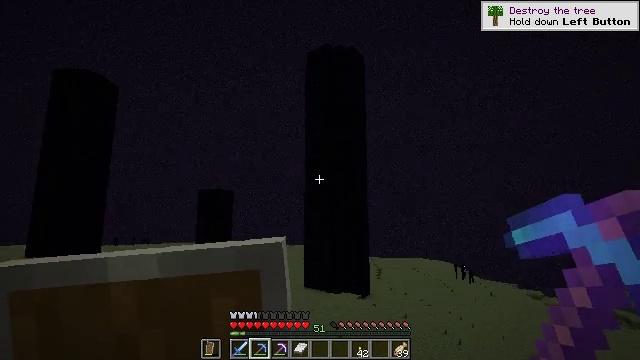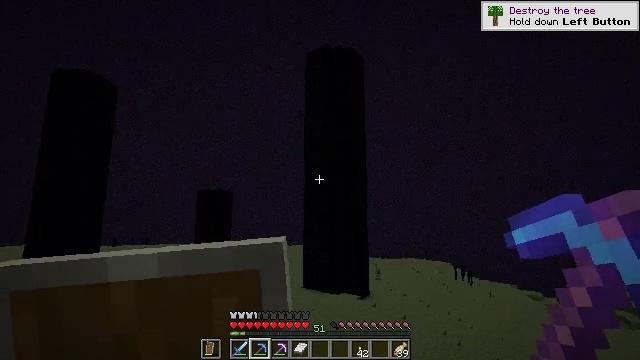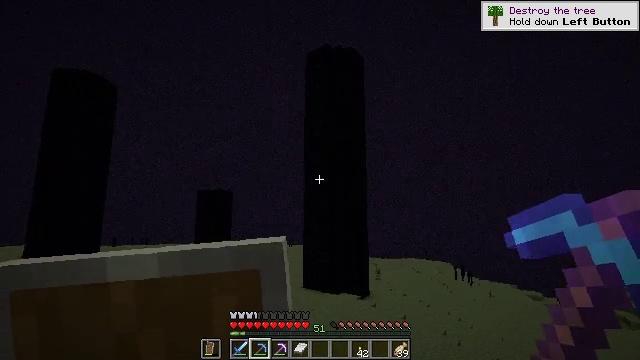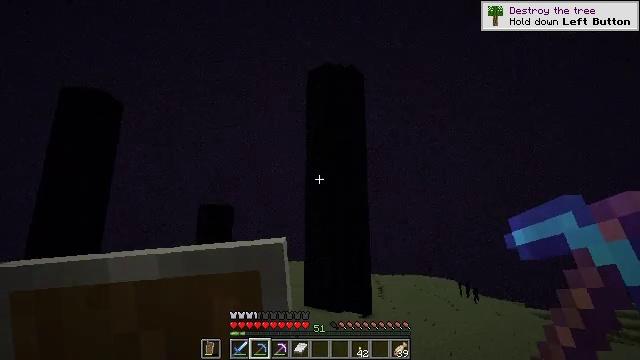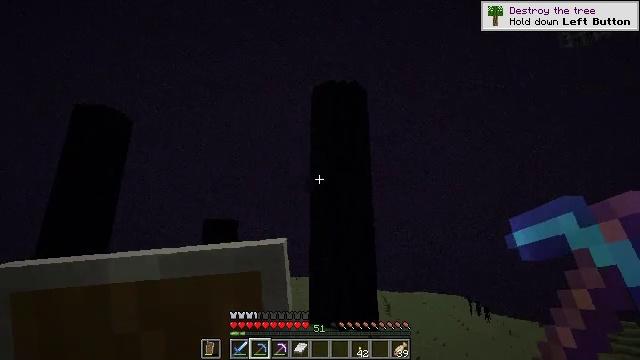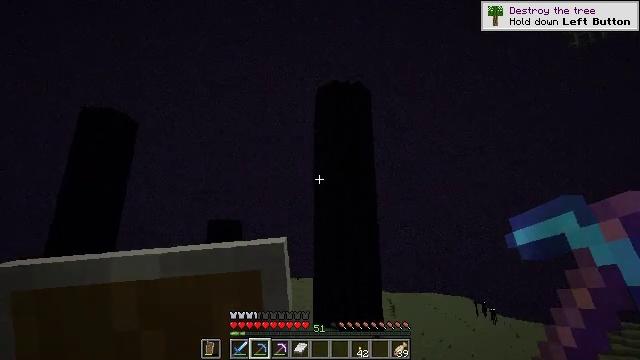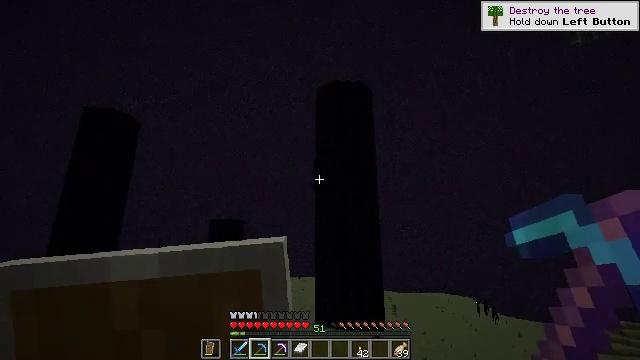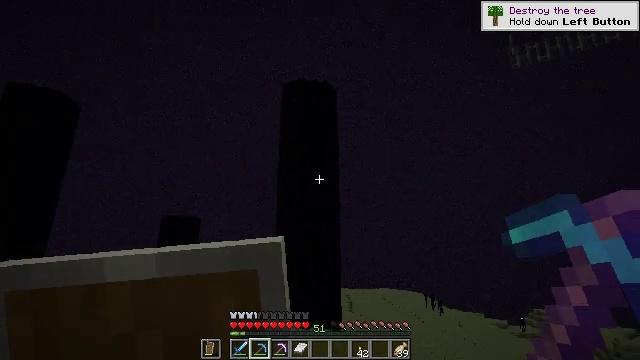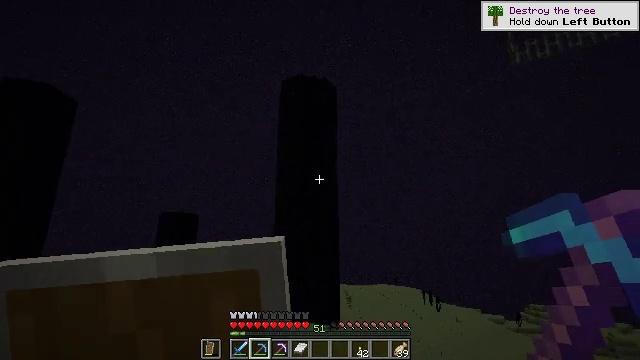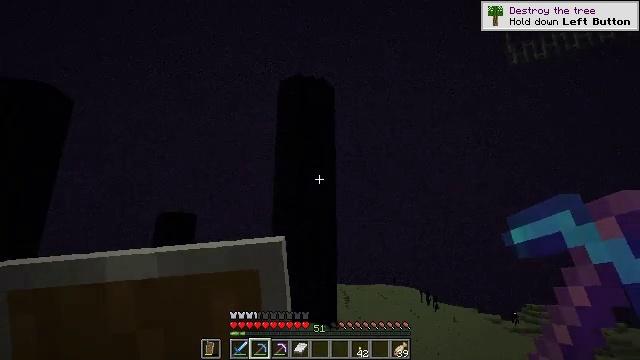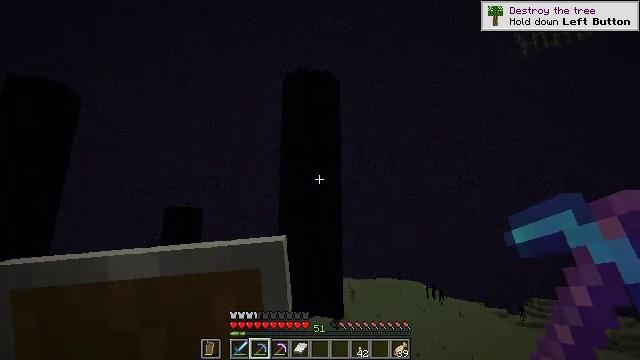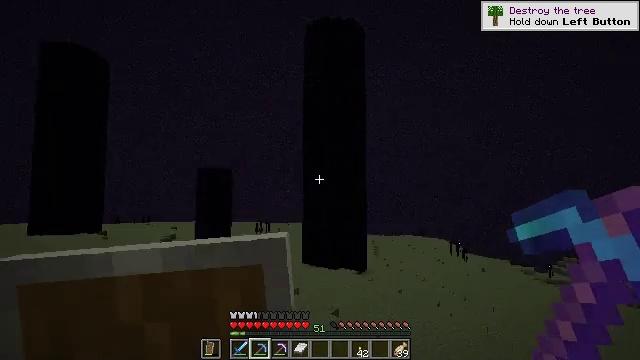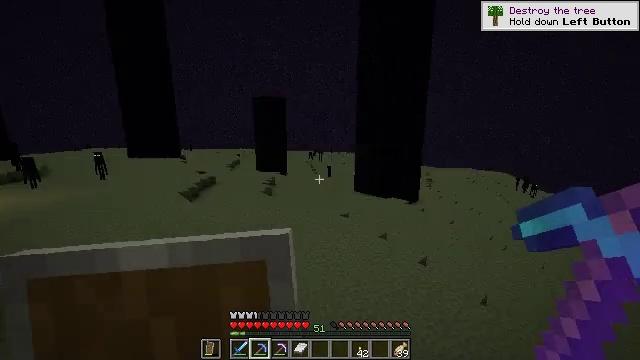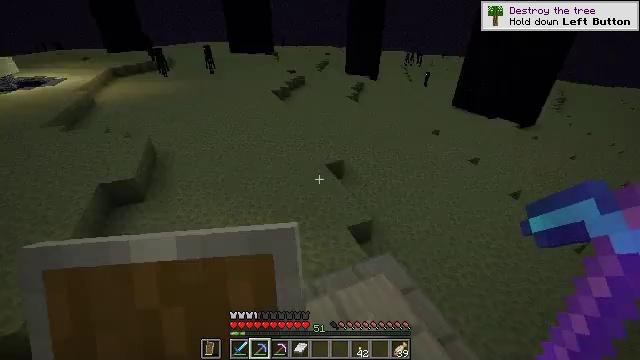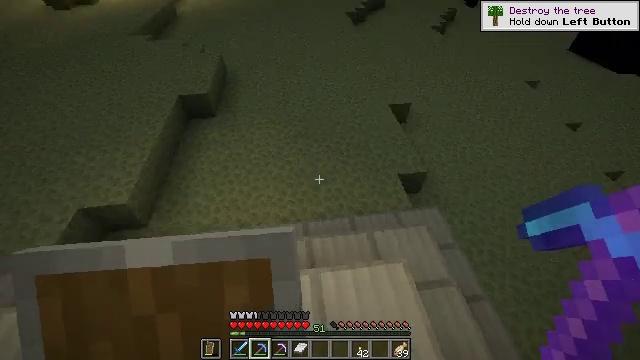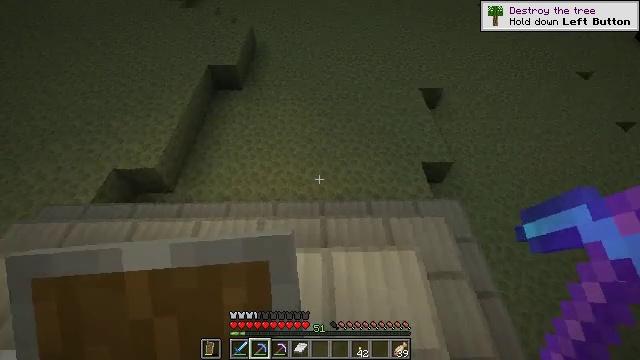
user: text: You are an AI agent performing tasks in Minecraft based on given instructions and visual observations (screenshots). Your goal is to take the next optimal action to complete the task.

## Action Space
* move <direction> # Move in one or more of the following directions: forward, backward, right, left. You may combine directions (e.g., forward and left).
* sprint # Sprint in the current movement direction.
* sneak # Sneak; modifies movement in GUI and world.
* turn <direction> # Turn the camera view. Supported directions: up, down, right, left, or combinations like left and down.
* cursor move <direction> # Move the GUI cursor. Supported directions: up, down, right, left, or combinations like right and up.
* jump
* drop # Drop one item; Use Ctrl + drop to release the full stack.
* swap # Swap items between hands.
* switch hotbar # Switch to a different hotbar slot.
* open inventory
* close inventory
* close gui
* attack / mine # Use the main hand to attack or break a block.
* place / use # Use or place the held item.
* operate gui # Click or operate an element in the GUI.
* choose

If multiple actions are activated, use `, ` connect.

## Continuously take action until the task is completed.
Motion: motion action
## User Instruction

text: Break the end stone bricks.
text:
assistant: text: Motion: no_op
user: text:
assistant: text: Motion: no_op
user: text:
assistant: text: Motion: turn up
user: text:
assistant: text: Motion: turn left and up
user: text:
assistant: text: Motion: no_op
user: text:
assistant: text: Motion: no_op
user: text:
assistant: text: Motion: turn right
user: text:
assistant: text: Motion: no_op
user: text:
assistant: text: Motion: no_op
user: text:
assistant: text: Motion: turn left and down
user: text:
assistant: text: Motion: turn left and down
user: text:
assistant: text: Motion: turn left and down
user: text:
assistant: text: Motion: turn left and down
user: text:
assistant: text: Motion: turn left and down
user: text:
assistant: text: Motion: turn left and down
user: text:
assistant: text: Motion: turn left and down
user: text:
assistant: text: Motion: turn left and down
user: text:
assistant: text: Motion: turn left and down
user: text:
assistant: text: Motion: turn down
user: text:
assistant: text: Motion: no_op
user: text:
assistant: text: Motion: no_op
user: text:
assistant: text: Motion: no_op
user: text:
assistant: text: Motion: move forward
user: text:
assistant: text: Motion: move forward
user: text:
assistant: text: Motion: move forward
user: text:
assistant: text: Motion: move forward
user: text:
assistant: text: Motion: move forward
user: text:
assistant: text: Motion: move forward
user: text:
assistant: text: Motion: move forward, turn left
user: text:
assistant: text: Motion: move forward, turn left